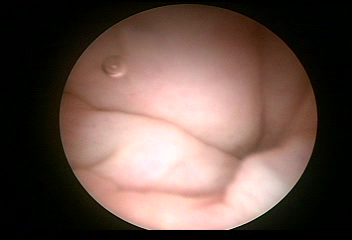
Modality: WLC
Class: Normal mucosa
Bladder cancer association: No